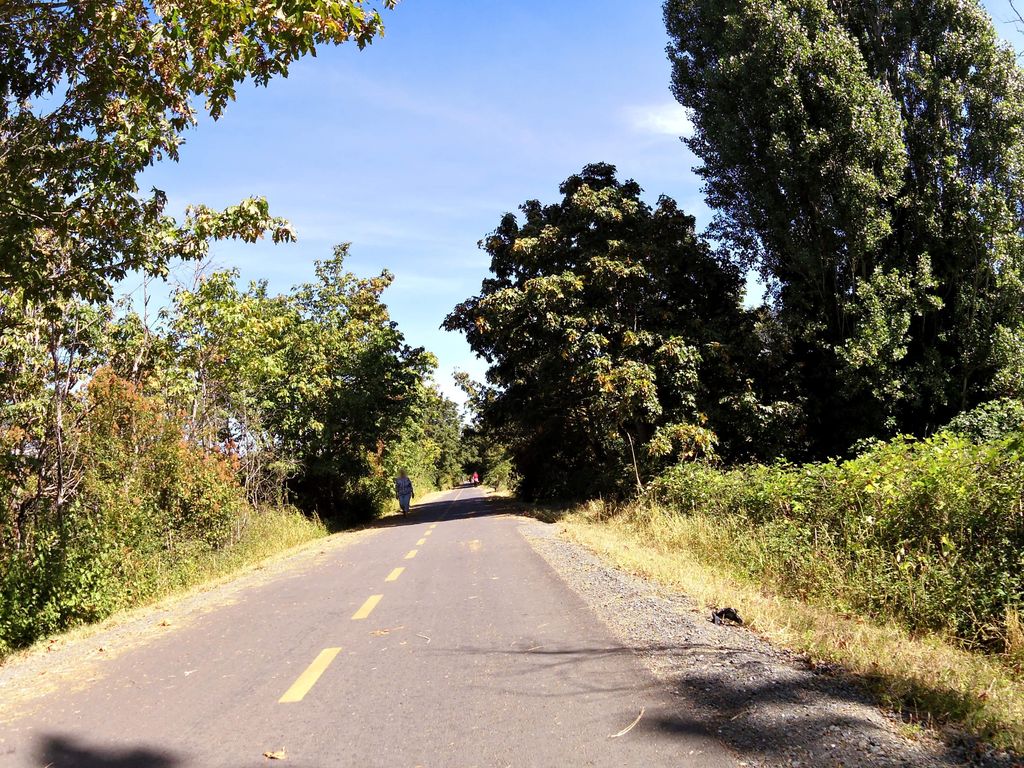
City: victoria